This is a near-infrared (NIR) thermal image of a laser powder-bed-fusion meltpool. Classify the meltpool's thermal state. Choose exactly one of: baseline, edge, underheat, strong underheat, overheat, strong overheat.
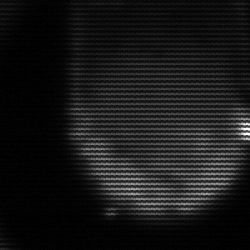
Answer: edge